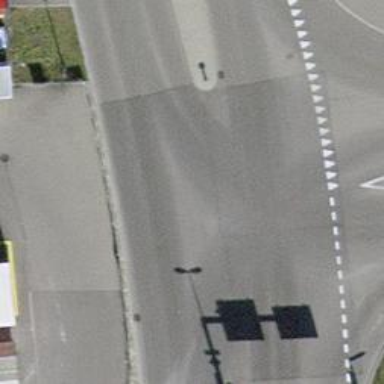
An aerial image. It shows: Road with traffic signals.